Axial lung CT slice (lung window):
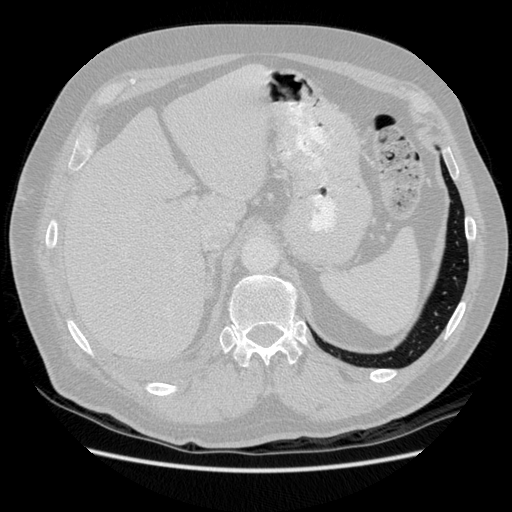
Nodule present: no